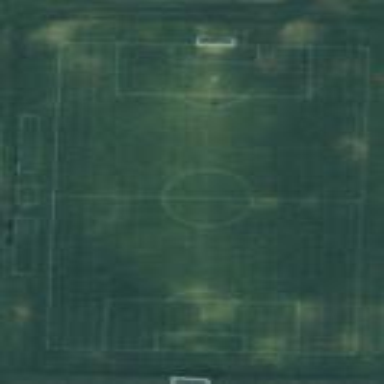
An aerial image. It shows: Grass pitch designated for soccer.